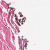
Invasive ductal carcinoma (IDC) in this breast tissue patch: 0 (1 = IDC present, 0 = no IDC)